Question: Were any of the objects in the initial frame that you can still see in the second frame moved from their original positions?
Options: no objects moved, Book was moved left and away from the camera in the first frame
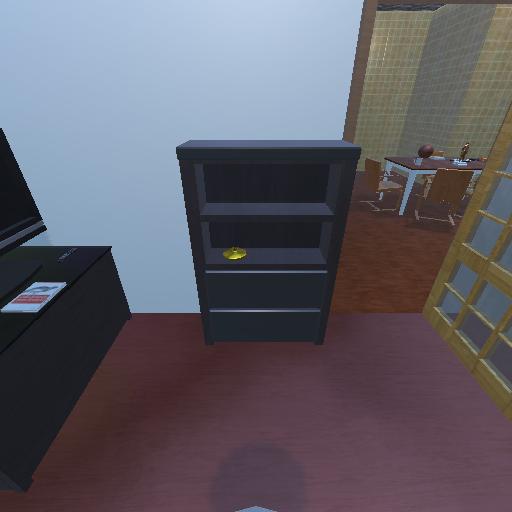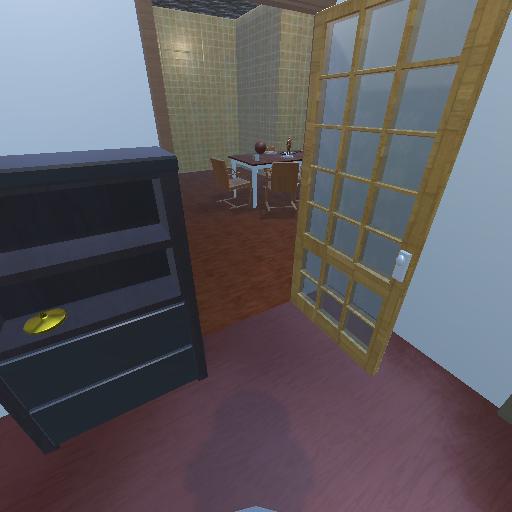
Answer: no objects moved